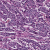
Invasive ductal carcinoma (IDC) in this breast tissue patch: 1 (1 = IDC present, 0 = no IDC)